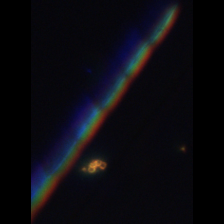
Taxon: Psuedo-nitzschia
Group: Diatoms